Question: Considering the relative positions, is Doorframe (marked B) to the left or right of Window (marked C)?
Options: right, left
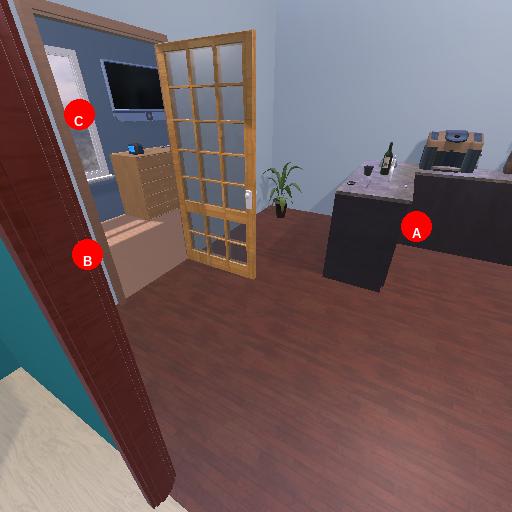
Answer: right